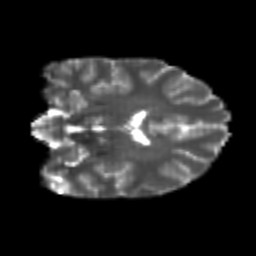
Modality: T2w
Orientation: coronal
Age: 21
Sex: female
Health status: healthy
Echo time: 0.074 s